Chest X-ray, PA view. Patient: 48 years old, sex F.
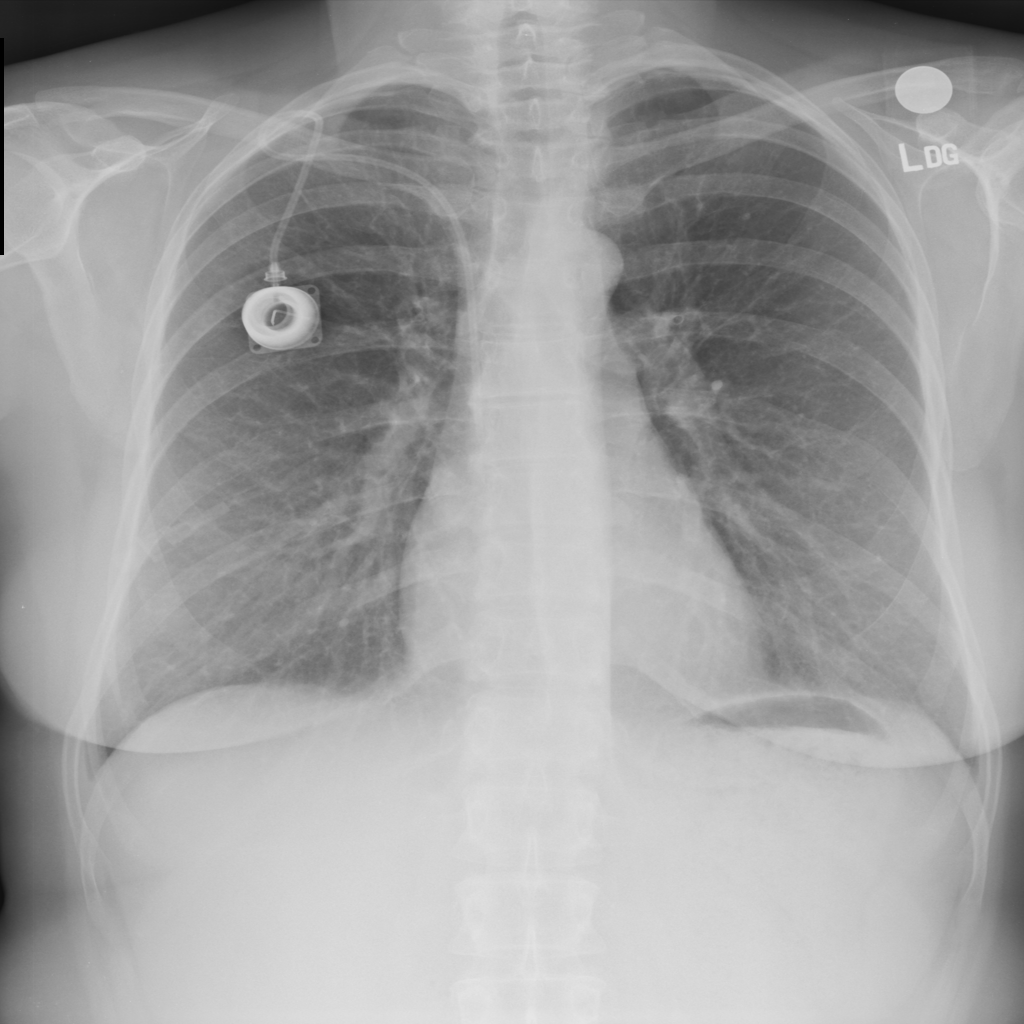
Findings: No Finding